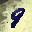
Label: 9